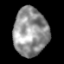
Tissue: lung
Cell type: Epithelial cells
Senescence score: 0.2321
Nuclear area (px): 1615
Mean DAPI intensity: 146.877